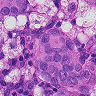
Metastatic tissue present: yes